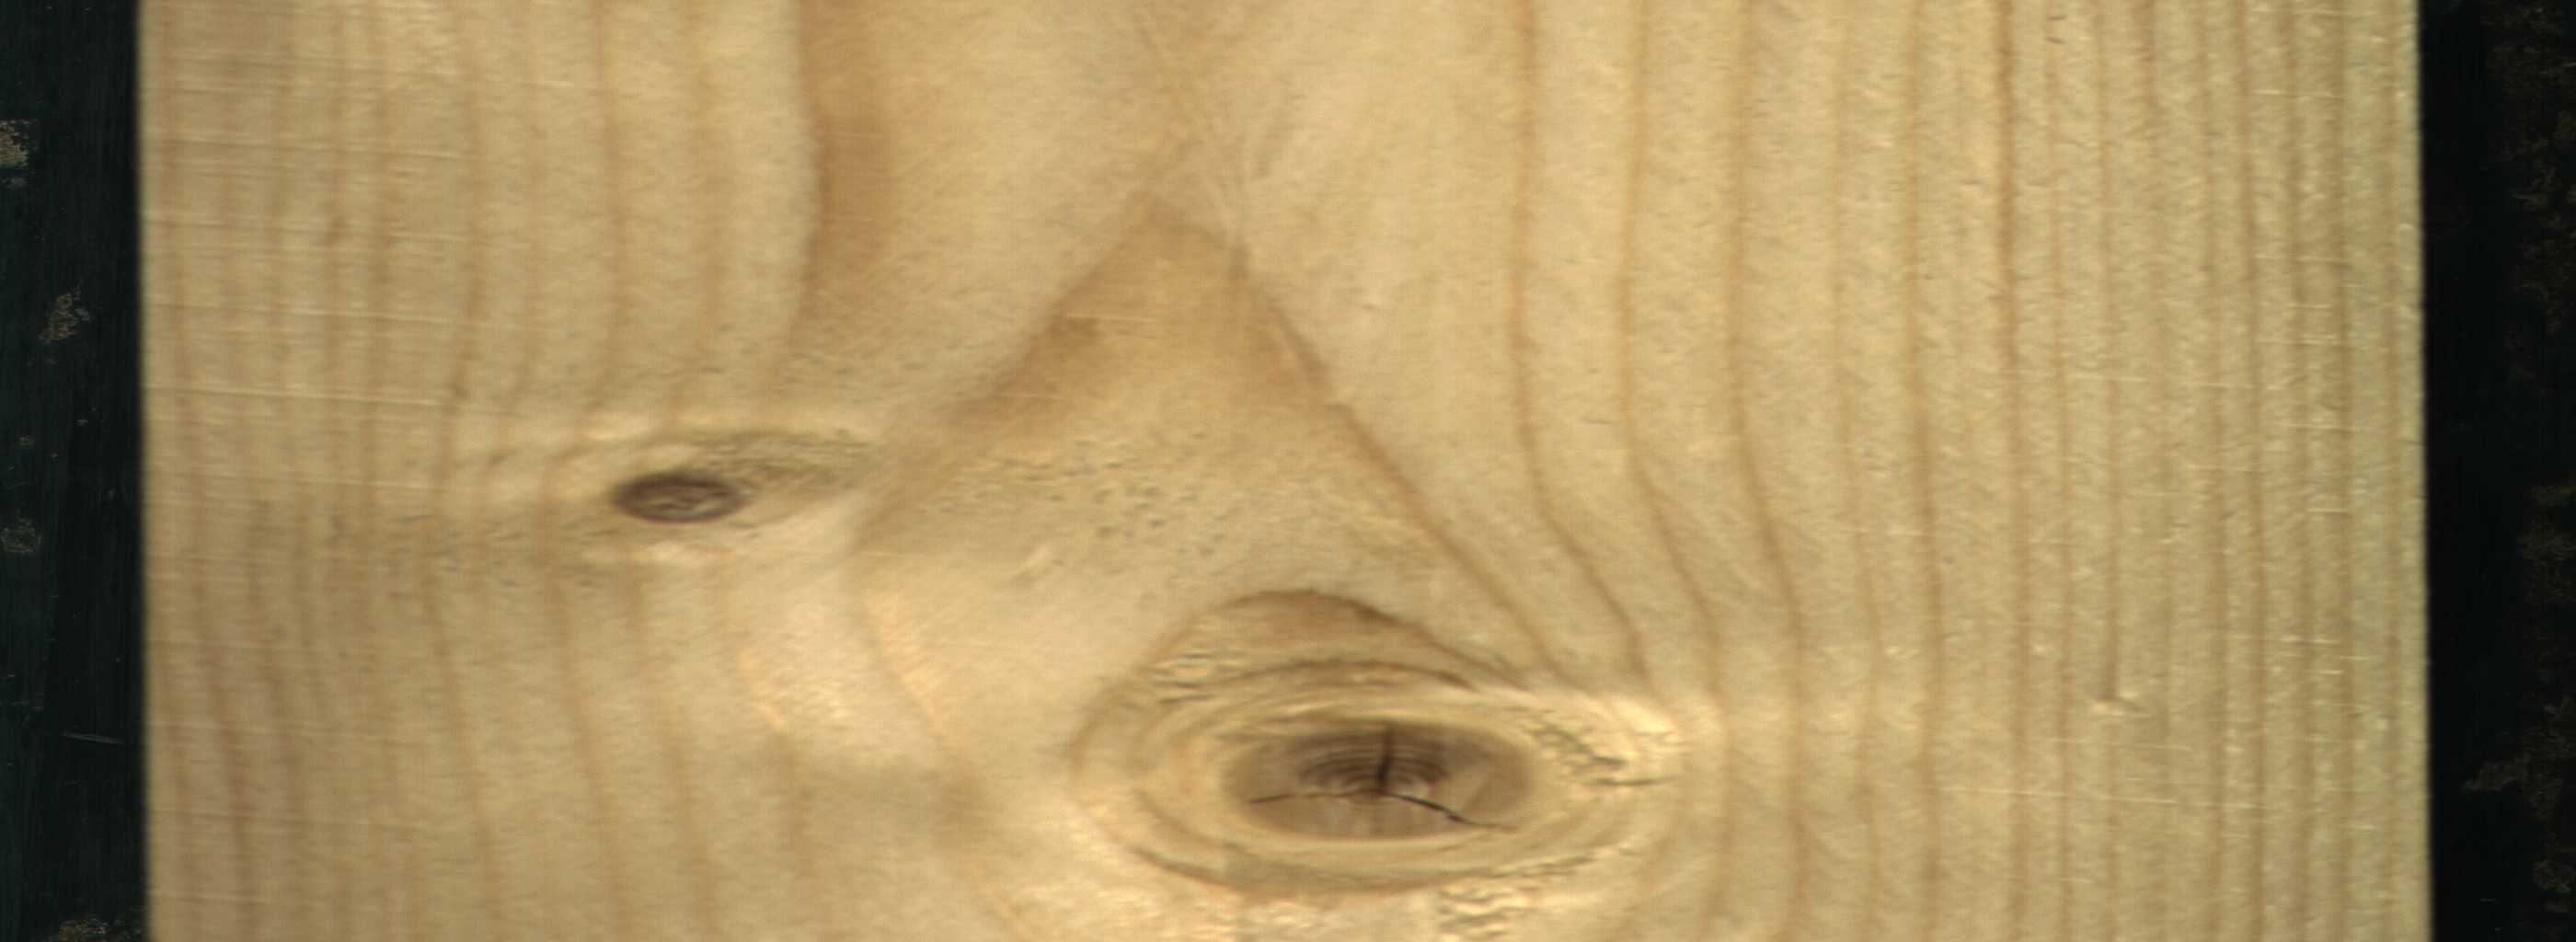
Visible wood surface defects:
knot_with_crack
Live_Knot